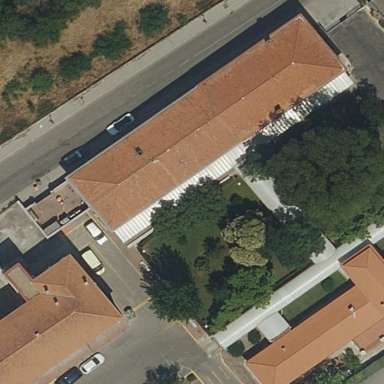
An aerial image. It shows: Hospital building.